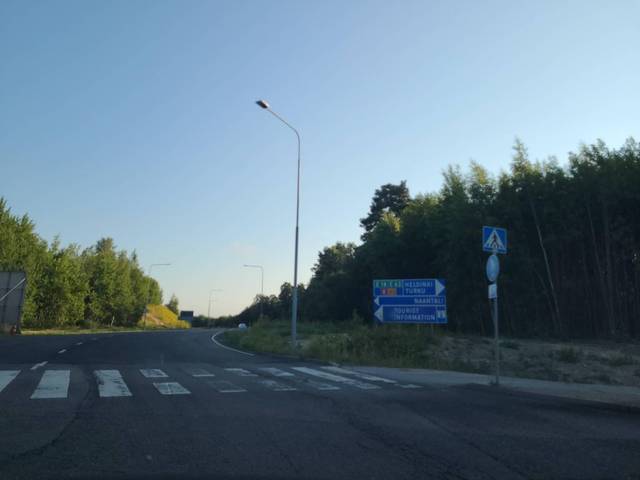
Region: Finland
Coordinates: 60.461, 22.045